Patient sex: M
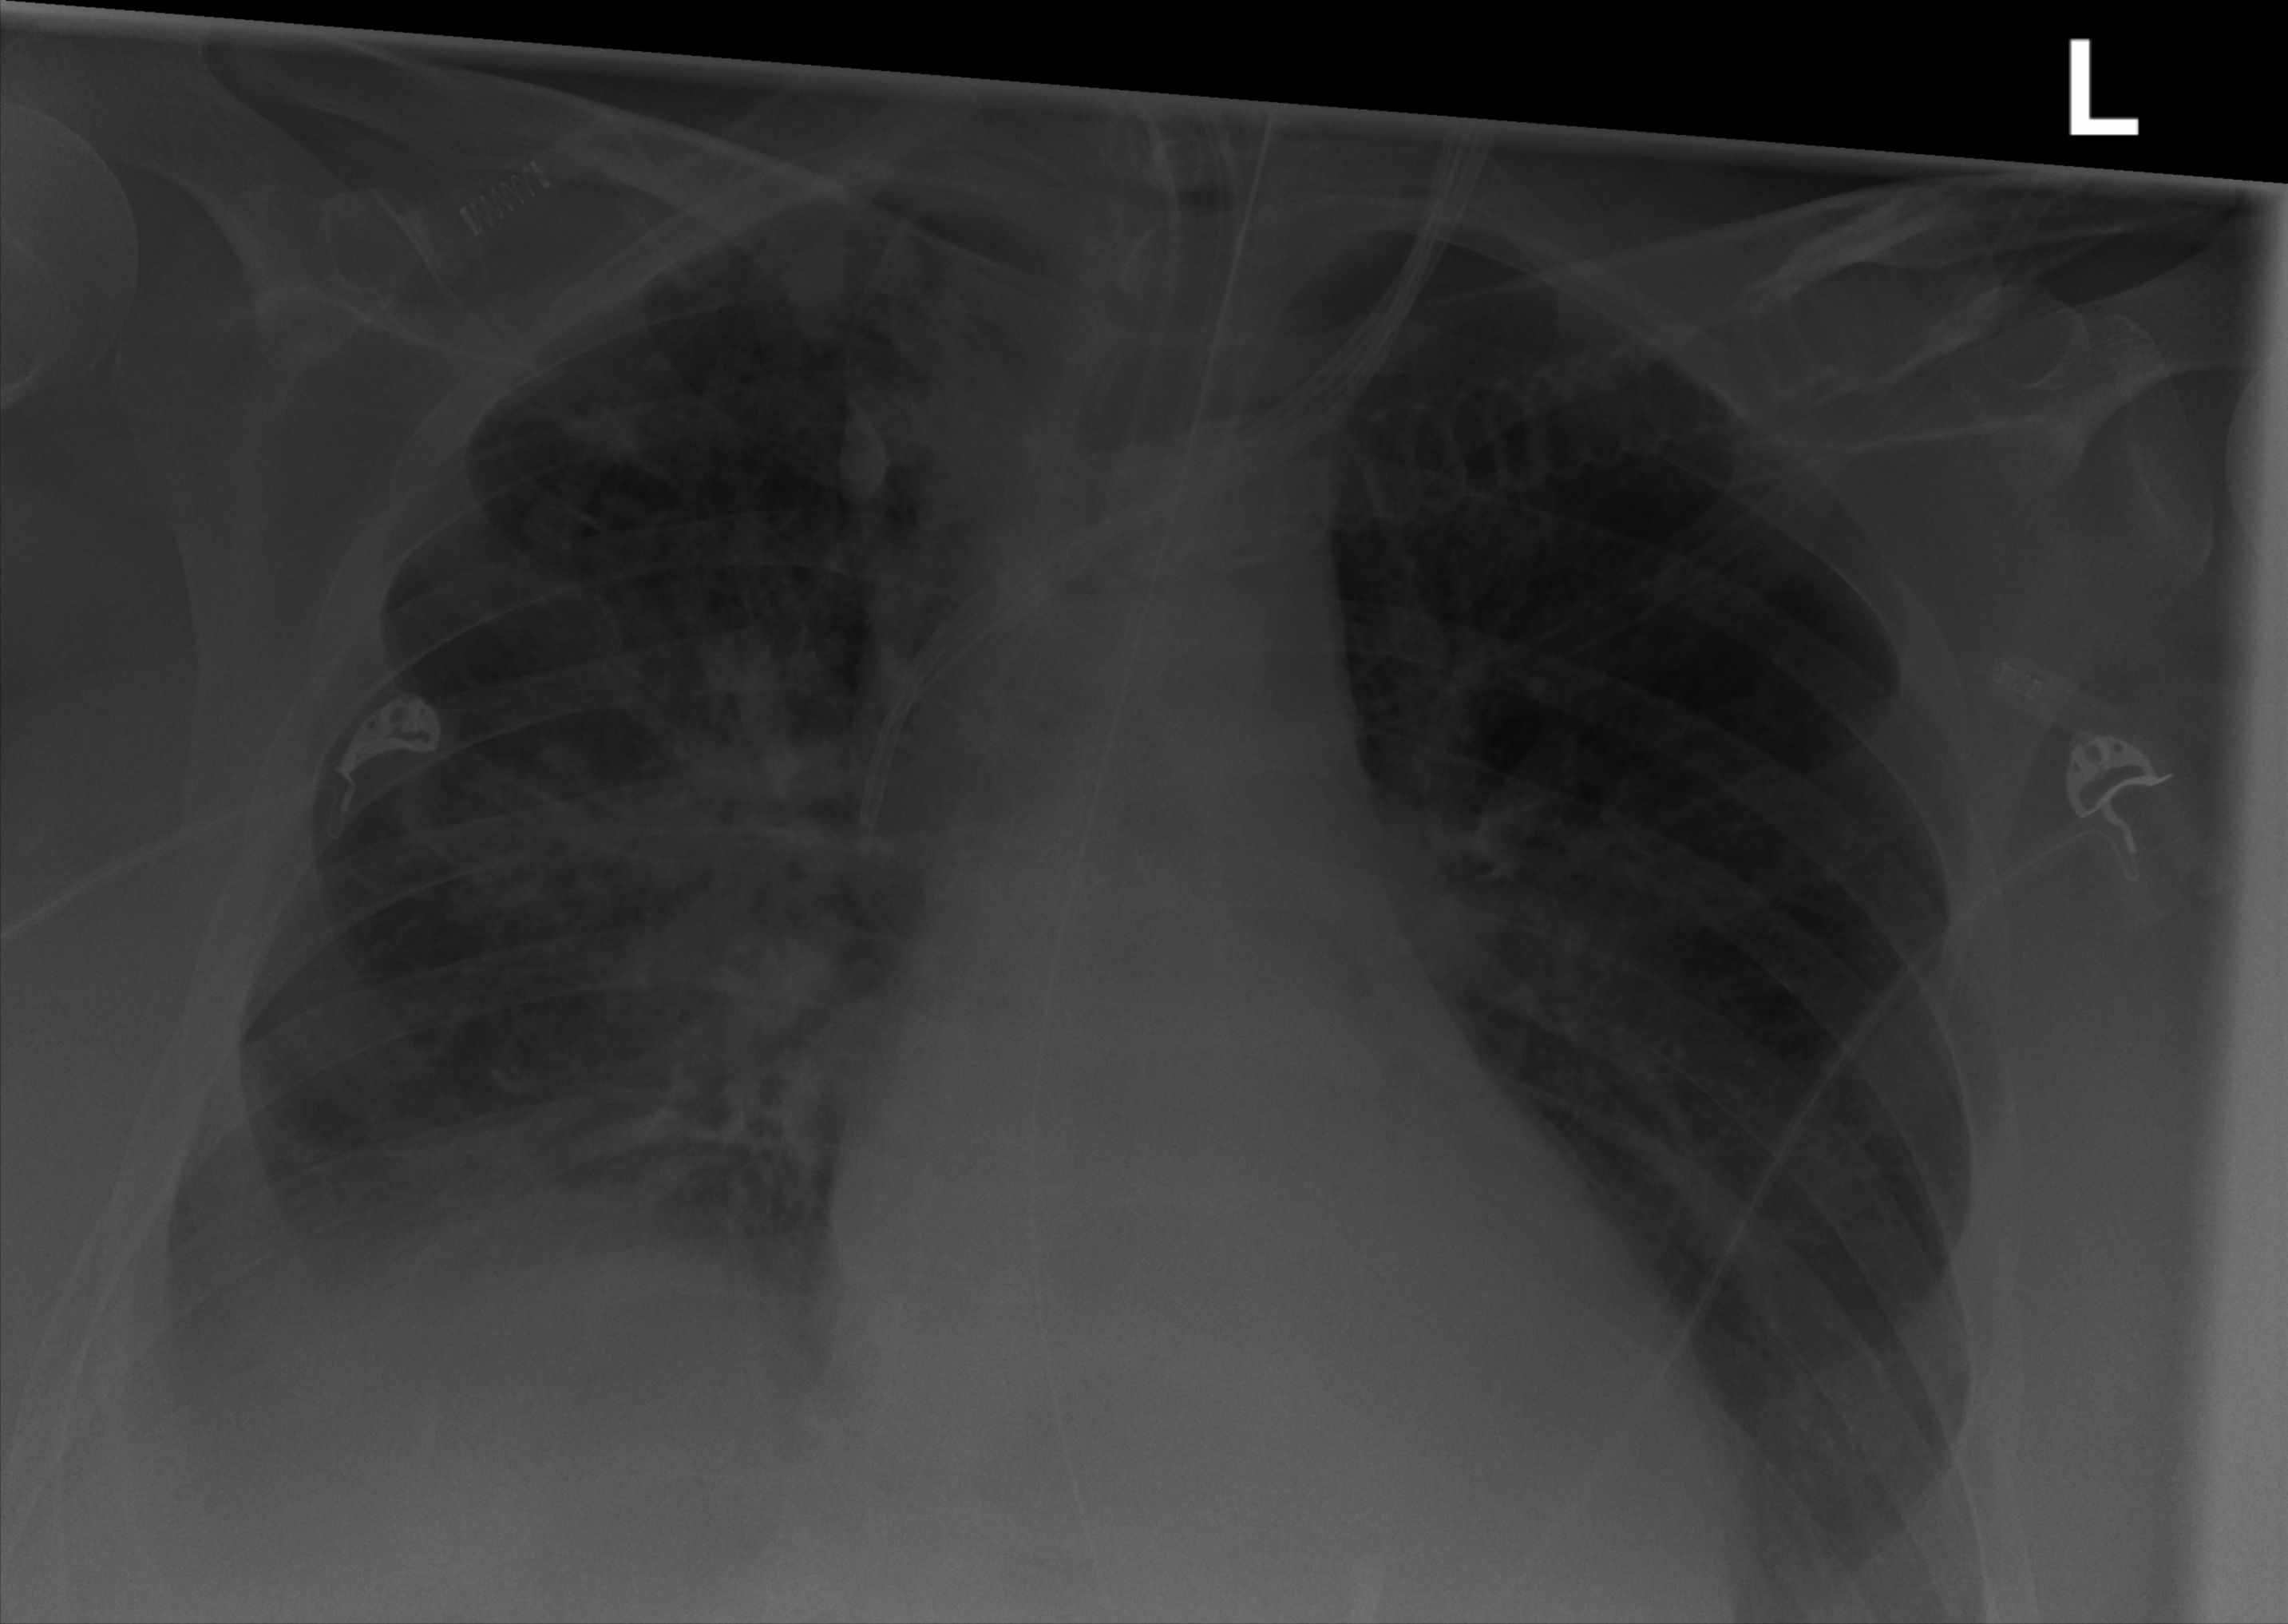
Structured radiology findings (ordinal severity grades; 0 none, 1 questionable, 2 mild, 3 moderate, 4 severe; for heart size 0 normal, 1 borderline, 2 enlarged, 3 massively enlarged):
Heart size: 1
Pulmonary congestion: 0
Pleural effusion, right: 2
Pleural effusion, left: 0
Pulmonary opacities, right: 3
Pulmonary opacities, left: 0
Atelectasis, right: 2
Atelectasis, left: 0